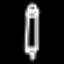
Label: pencil